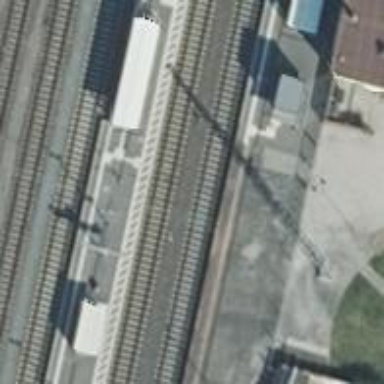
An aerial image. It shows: Close-up of railway platform edge.